This is a demodulated (Hilbert-envelope) spectrum computed from a bearing vibration snapshot; the dashed markers indicate where each bearing fault type would appear (BPFO, BPFI, BSF, FTF). What is the most likely bearing condition (normal, inner_race, outer_race, ball)?
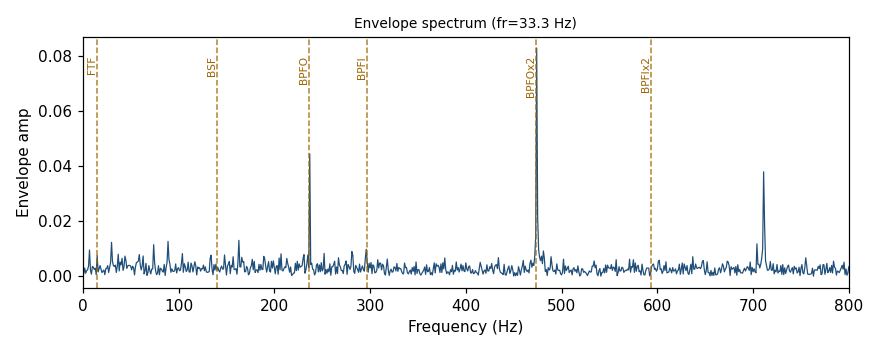
Answer: outer_race